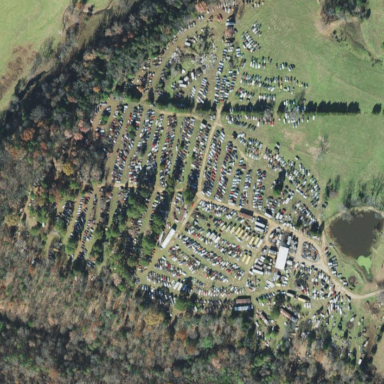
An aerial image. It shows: Industrial area designated for auto wrecking activities.